Field crop: maize
Growth stage: 1
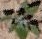
Species: chenopodium